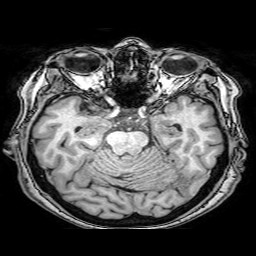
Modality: T1w
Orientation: coronal
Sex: female
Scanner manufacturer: philips
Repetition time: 0.008217 s
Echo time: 0.00379 s